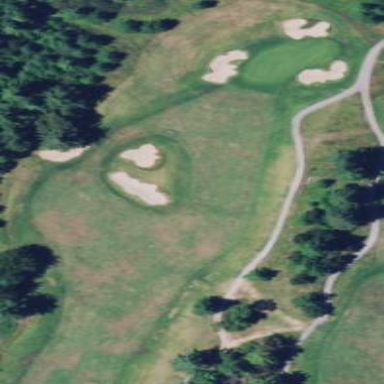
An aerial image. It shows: Rough area on grassy golf course.